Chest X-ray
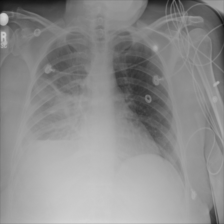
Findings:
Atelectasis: positive
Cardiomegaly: negative
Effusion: negative
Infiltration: negative
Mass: negative
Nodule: negative
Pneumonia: negative
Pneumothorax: negative
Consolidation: negative
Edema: negative
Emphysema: negative
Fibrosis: negative
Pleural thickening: negative
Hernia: negative